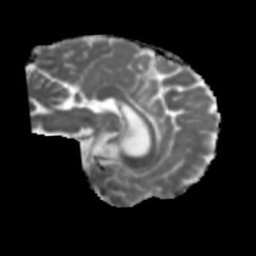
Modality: MD
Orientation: sagittal
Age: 44
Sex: female
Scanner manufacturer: siemens
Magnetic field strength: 3 T
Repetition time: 5.47 s
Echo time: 0.0854 s